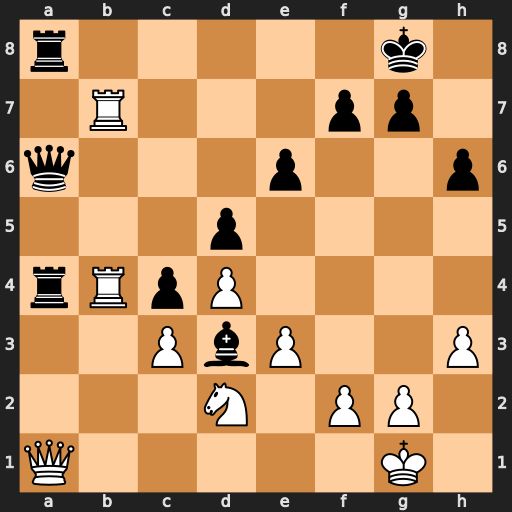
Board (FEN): r5k1/1R3pp1/q3p2p/3p4/rRpP4/2PbP2P/3N1PP1/Q5K1
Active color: w
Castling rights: -
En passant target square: -
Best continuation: Rxa4 Qxa4 Rb8+ Rxb8 Qxa4